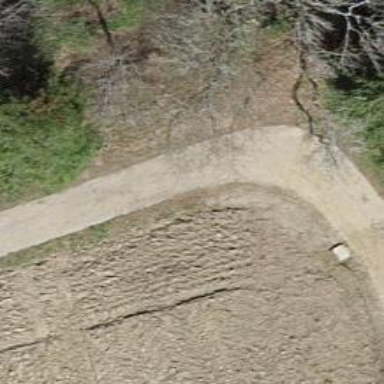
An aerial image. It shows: Culvert tunnel.